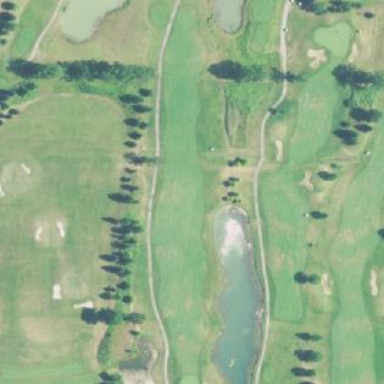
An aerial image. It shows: Golf fairway surrounded by grass.